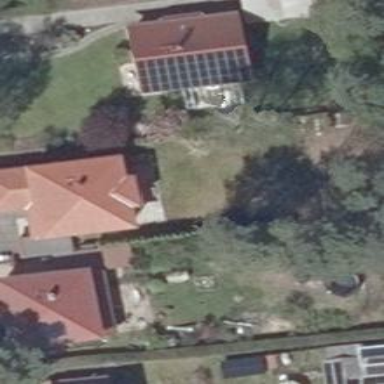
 designed for leisure activities on land."